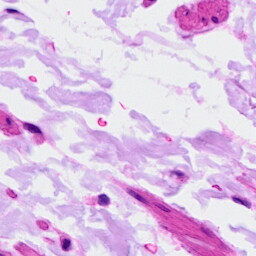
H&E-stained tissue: Ovarian